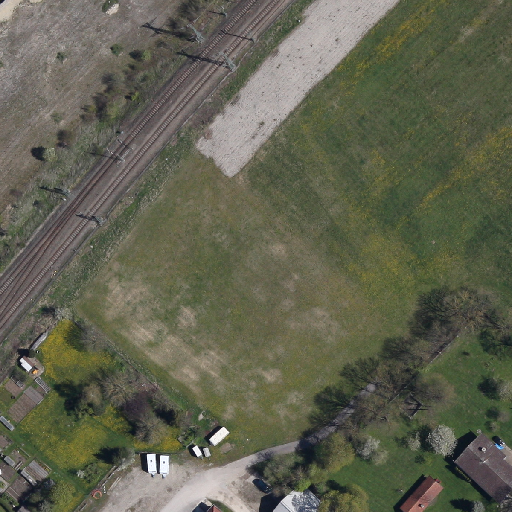
Referring expression: impervious surface